Question: I want to create a layout that looks like this:

So a few different categories and in each of that, 4 elements should be positioned.
I have tried to make a 'ScrollView' first (because it should be possible to scroll) and then having vertical and horizontal 'LinearLayouts' nested into each other. But it doesn't work.
I don't want to use the 'GridLayout' because this requires API 14 and higher, and my app should work for the API 10 or lower.
Can anyone help?
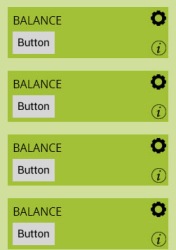
Answer: It is an example of a type of custom 'ListView'.So instead of what you are doing now, try creating a custom adapter for adding labels and buttons to each of your row items within the list as per your needs you have given in your diagram link.
Learn more about it <URL>